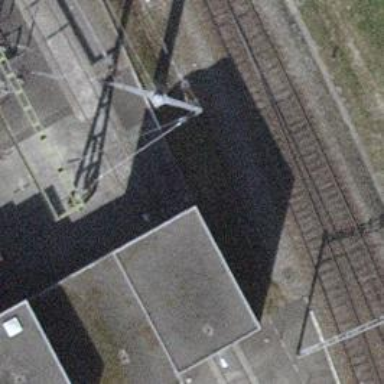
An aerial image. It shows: Disused railway spur with one track.